Question: I am having an issue where two sets of x-ticks and labels are showing (and overlapping with each other). One set is the correct set I want to be there and the other just won't go away...
Here is a re-produceable example:
'''
import datetime
import pandas as pd
import random
import matplotlib.pyplot as plt
start_date = datetime.datetime(2015, 6, 1)
df = []
for i in range(20):
df.append({
'Day': start_date + datetime.timedelta(days=i),
'Val': random.random()
})
df = pd.DataFrame(df)
fig, ax = plt.subplots(figsize=(12,12))
ax = df.plot(ax=ax, x='Day', y='Val')
ax.xaxis.set_major_locator(mdates.AutoDateLocator())
ax.xaxis.set_major_formatter(mdates.DateFormatter('%B %d'))
fig.autofmt_xdate()
'''
And it creates the following graph

The rotated tick labels are what I am looking for and in the proper location. However there are still digits that overlapping there that I can't seem to get rid of. I have tried removing ticks and labels before applying the formatter, as well as playing with grid options. Ultimately I either get nothing to show up or both sets of labels. Any help is greatly appreciated
In my experimentation I have found that if I use
'''
ax.set_xticks([])
ax.set_xticklabels([])
'''
after I set the formatter. I get rid of my "good" labels and I'm still left with the ones I don't want! How do I get rid of these!?
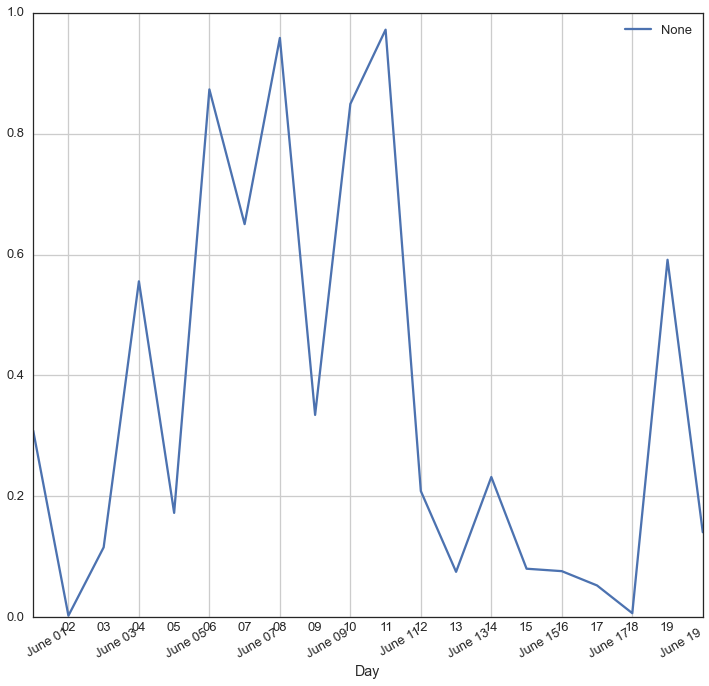
Answer: Additionally call 'ax.minorticks_off()'